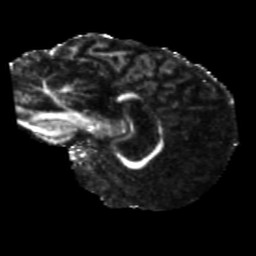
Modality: FA
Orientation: sagittal
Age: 49
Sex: male
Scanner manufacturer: siemens
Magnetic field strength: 3 T
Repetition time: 5.25 s
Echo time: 0.08 s